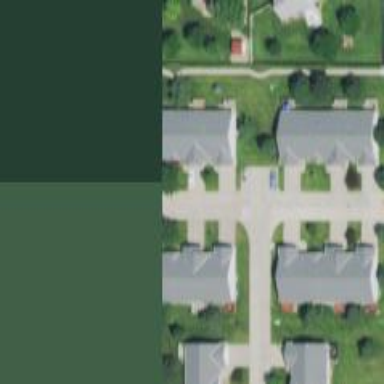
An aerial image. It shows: Living street.